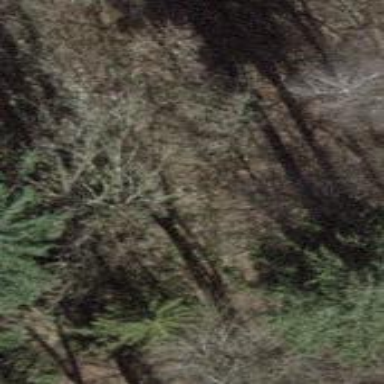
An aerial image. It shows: Path on the ground.